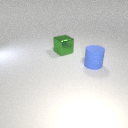
large blue rubber cylinder to the right of large green metal cube